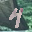
Label: 4